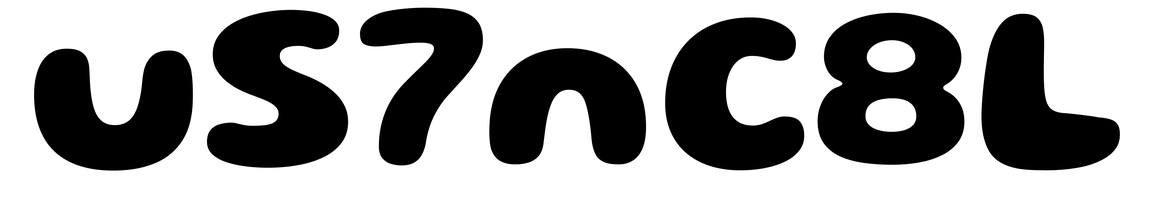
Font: Gluten_Bold